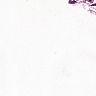
Metastatic tissue present: no